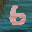
Label: 6